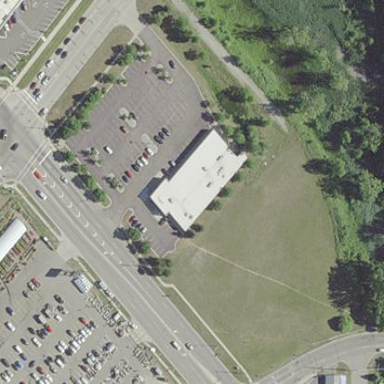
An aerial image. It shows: Retail building.